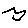
Label: zigzag